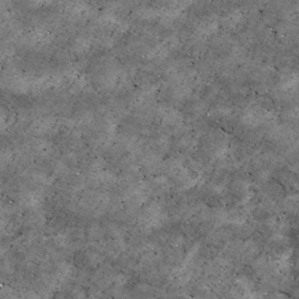
Label: non_frost